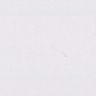
Metastatic tissue present: no